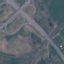
Land use / land cover class: Highway